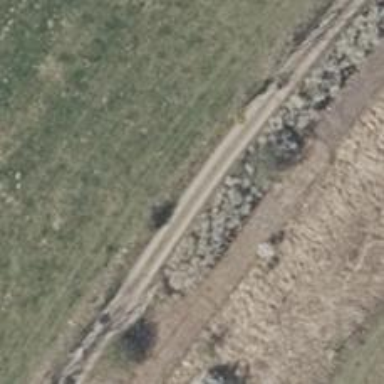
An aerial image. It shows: Dirt track road with grade3 tracktype.